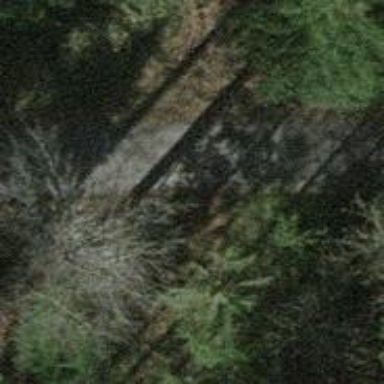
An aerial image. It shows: Gravel track with grade 2 quality.